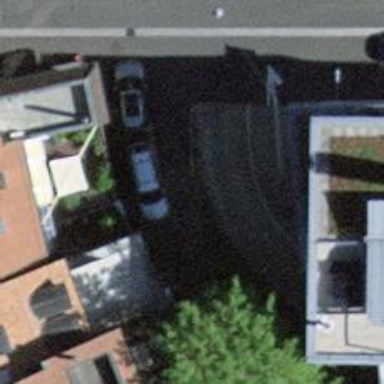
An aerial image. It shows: Parking area.